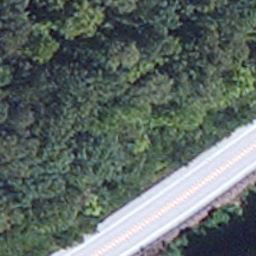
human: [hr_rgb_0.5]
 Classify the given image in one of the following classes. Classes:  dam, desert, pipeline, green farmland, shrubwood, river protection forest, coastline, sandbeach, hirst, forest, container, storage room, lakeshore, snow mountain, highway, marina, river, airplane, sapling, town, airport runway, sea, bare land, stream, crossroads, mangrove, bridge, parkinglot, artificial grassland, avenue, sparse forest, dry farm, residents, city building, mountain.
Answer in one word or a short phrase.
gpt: avenue